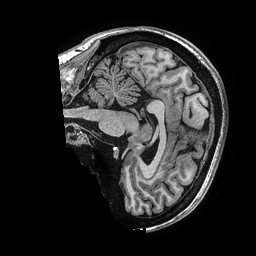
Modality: T1w
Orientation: sagittal
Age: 33
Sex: female
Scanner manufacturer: ge
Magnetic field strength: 3 T
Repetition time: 0.007208 s
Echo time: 0.003076 s